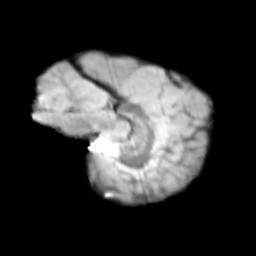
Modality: T2w
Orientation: sagittal
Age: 9
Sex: female
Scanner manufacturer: siemens
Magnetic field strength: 3 T
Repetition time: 3.8 s
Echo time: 0.07 s